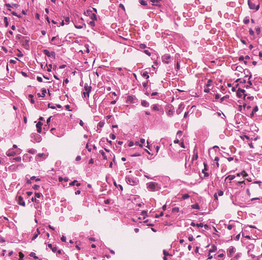
Tumor epithelial tissue: no
Tumor-associated stroma tissue: no
Normal tissue: yes